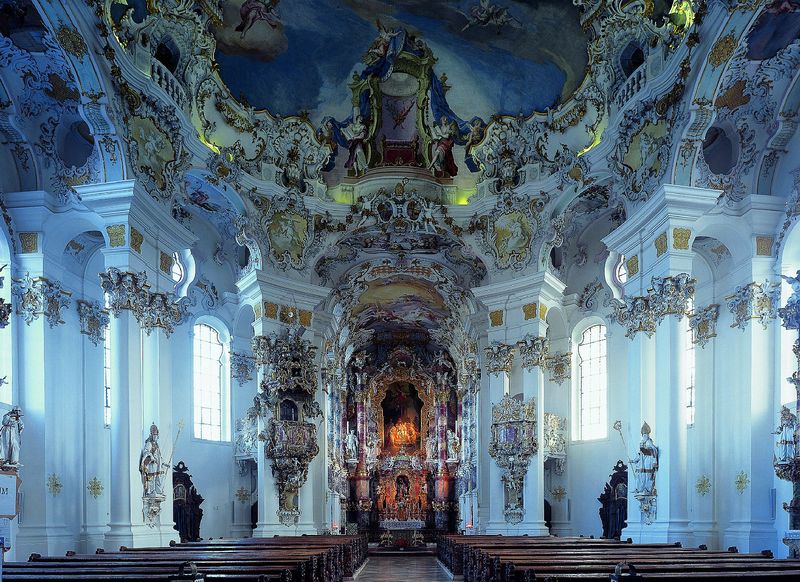
Titel: Wallfahrtskirche Wies
Künstler: Dominikus Zimmermann
Standort: Wies, Wallfahrtskirche zum Gegeißelten Heiland (EU - D - BW)
Schlagwörter: blau, himmel, weiß, grün, fenster, licht, säulen, barock, innenraum, vorhang, kirche, gold, innen, rokoko, zart, statue, bank, kuppel, kerze, kerzen, stuck, foto, gang, altar, bänke, hochaltar, kirchenbänke, mittelschiff, statuen, kanzel, apsis, fresken, heilige, reliefs, süddeutschland, säulengang, deckenmalerei, deckenfresko, össterreich, reliqiuen, frersko